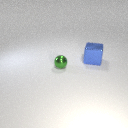
small green metal sphere to the left of large blue metal cube